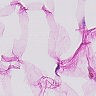
Metastatic tissue present: no